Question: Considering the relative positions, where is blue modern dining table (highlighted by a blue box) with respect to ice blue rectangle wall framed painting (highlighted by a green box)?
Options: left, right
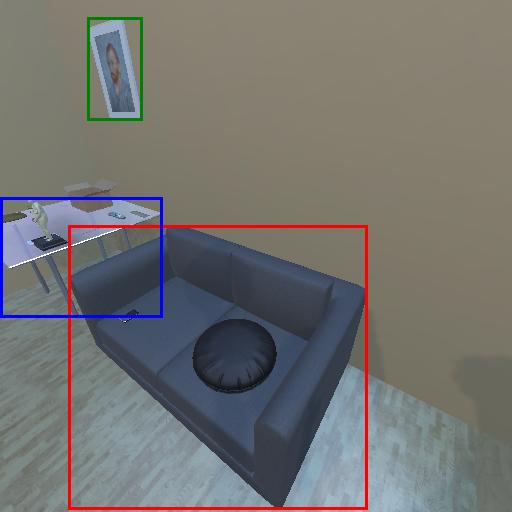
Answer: left